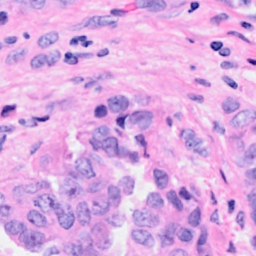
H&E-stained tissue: Breast